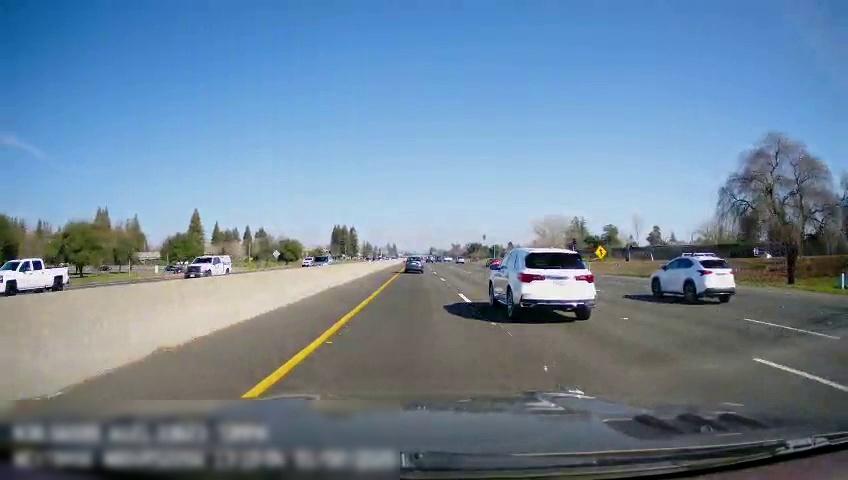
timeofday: Day
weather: Sunny
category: Drivable Space
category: Drivable Space
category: Vehicles | Truck
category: Vehicles | Truck
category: Vehicles | SUV
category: Vehicles | SUV
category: Vehicles | Car
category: Vehicles | SUV
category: Vehicles | Car
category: Vehicles | Car
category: Lanes | Alternate Lane
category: Lanes | Current Lane
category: Lanes | Current Lane
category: Lanes | Alternate Lane
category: Traffic | Signs